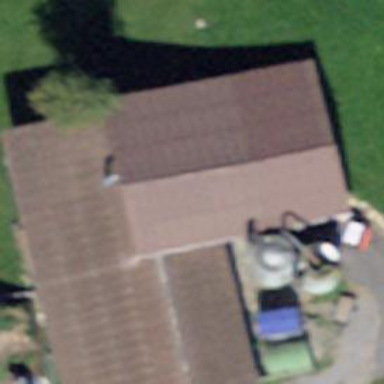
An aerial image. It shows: Barn.